Question: Here is my code:
'''
BAD = {
"a": "2",
"b": 1,
"c": "Nexus",
"d": "Alligator",
"e": 5,
"f": <PHONE>,
"g": {
"2": {
"w": 17,
"b": 5
}
}
}
console.log(JSON.stringify(BAD, ['a', 'b', 'c', 'd', 'e', 'g']));
'''
<URL>
The keys 'a', 'b', 'c', 'd', 'e', and 'g' are the only ones being stringified which is nice, but there is one problem. It's ignoring the object that is assigned to 'g'.

But, if you do: 'console.log(JSON.stringify(BAD));' it shows the proper stringified version.
Edit: 'w' and 'b' are dynamic and changed periodically (come and go) though, so I cannot just hard-code them in.
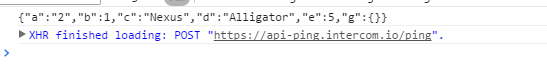
Answer: JSON replacer is recursive. This then means it uses the same array for objects it comes across. In other words, it uses the same values to map 'BAD.g''s value. Since, 'Bad.g''s value does not have any keys matching the ones you provided, nothing will get mapped properly. This means we have to add "2" to your array. Now "2" also has an object with different keys. We have already accounted for "b", so now we just need to add "w" to your array.
When providing an array to the replacer, best to think of the array as a list of the keys you want mapped.
DEMO: <URL>
'''
console.log(JSON.stringify(BAD, ['a', 'b', 'c', 'd', 'e', 'g', '2', 'w']));
'''
Hope this helps and let me know if you have any questions.
---
Here is also a snippet from the <URL>,
> If you return any other object, the object is recursively stringified into the JSON string, calling the replacer function on each property, unless the object is a function, in which case nothing is added to the JSON string.
---
In the case for dynamic keys, you can always create a function to push to an array and use that array for your whitelist. Here is an example:
DEMO: <URL>
'''
var BAD = {
"a": "2",
"b": 1,
"c": "Nexus",
"d": "Alligator",
"e": 5,
"f": <PHONE>,
"g": {
"2": {
"w": 17,
"b": 5
}
}
}
var whitelist = [];
iterate(BAD);
console.log(whitelist, JSON.stringify(BAD, whitelist));
function iterate(obj){
for(var key in obj){
// may have to do some checking to ignore any keys you don't care about
whitelist.push(key);
// if value is an object, will use this same function to push to whitelist array
if(typeof obj[key] === 'object'){
return iterate(obj[key]);
}
}
}
'''
---
You can also just use your existing 'whitelist' and just append keys on your 'g' key (given that isn't dynamic):
DEMO: <URL>
'''
var whitelist = ['a', 'b', 'c', 'd', 'e', 'g'];
iterate(BAD.g);
console.log(whitelist, JSON.stringify(BAD, whitelist));
function iterate(obj){
for(var key in obj){
whitelist.push(key);
if(typeof obj[key] === 'object'){
return iterate(obj[key]);
}
}
}
'''